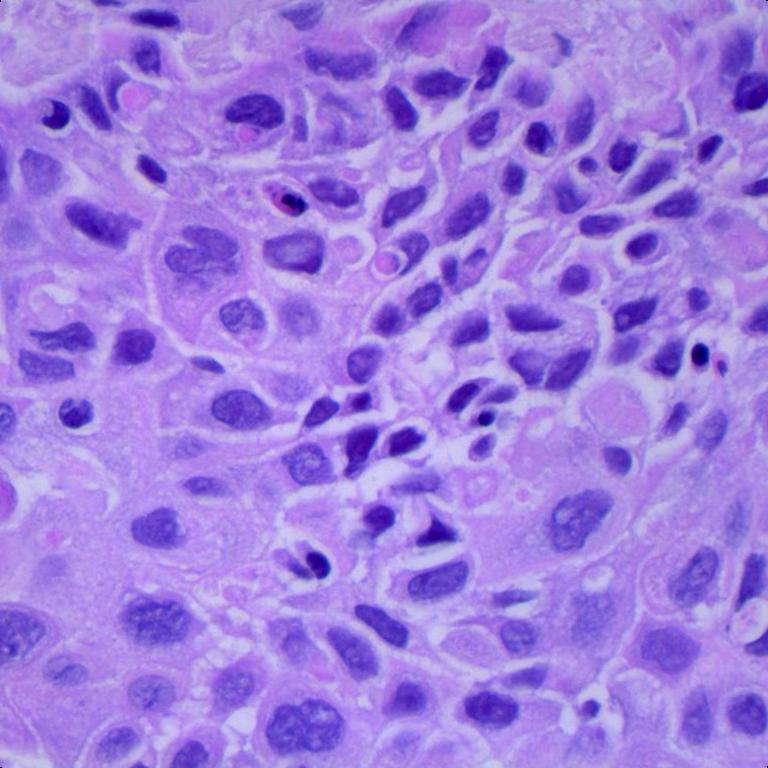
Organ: lung
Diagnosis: squamous carcinomas